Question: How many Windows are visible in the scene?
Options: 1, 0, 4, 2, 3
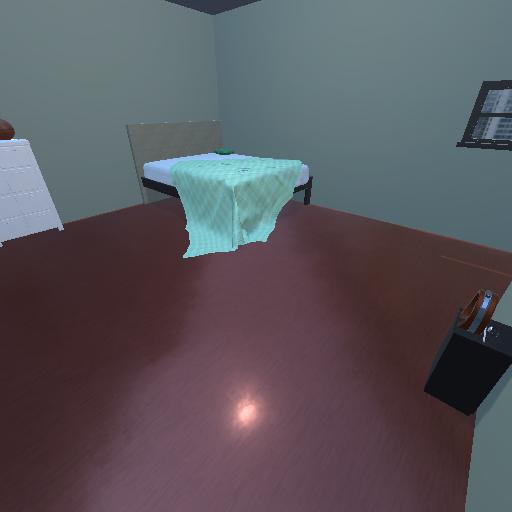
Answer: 1